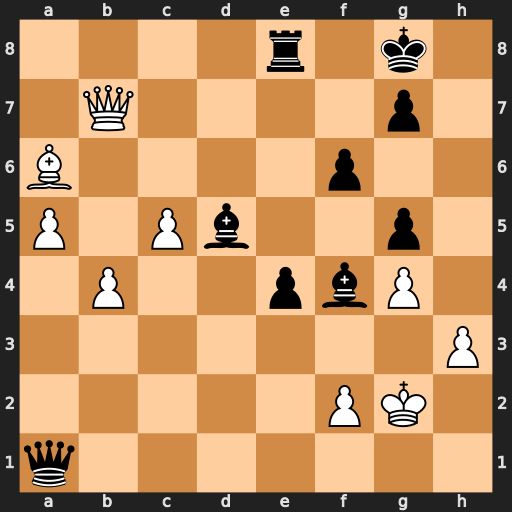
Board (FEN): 4r1k1/1Q4p1/B4p2/P1Pb2p1/1P2pbP1/7P/5PK1/q7
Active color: w
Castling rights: -
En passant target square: -
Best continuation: Qxd5+ Kh7 Qf7 Qc3 Qh5+ Kg8 Qxe8+